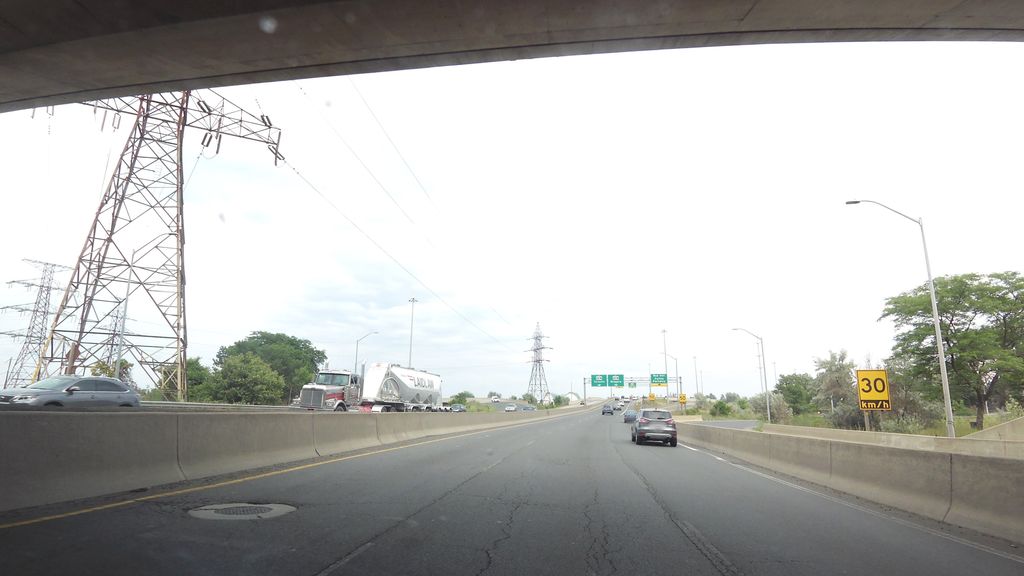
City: hamilton